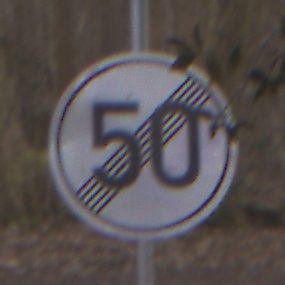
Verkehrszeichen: EndeGeschwindigkeit50
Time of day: MorningAfternoon
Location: Outdoor (Nature)
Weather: Overcast
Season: Autumn
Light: Natural